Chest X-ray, PA view. Patient: 65 years old, sex M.
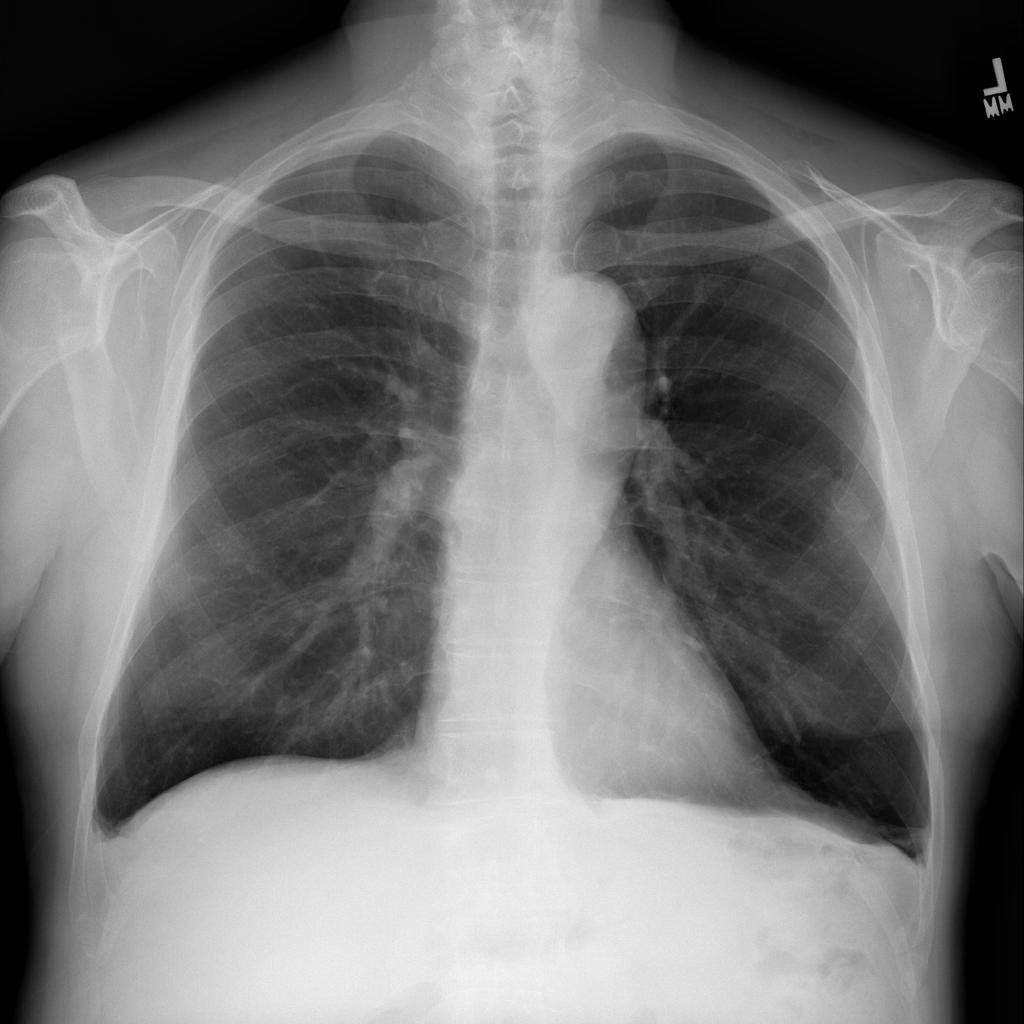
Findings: Atelectasis, Emphysema